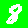
Digit: 8